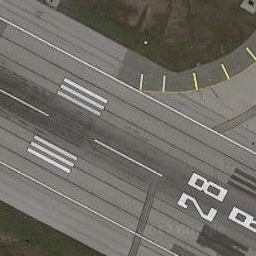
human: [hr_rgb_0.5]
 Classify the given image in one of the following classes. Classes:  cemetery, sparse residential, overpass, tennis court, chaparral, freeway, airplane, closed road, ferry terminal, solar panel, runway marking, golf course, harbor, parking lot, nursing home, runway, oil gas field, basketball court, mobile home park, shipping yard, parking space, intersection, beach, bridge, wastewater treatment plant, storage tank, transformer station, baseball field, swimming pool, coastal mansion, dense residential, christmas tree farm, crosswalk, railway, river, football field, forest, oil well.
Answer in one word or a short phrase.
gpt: runway